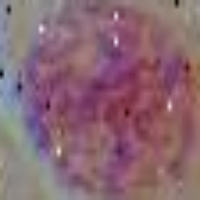
Label: prophase